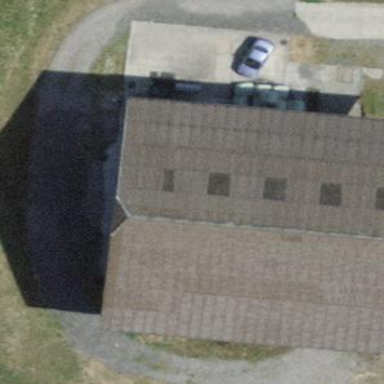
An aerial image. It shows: Simple and straightforward house.